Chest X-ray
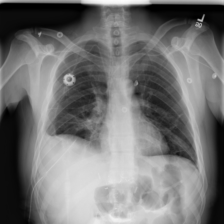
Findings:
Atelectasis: positive
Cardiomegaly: negative
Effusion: positive
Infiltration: negative
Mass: negative
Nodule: negative
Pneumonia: negative
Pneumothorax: negative
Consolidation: negative
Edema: negative
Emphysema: negative
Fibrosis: negative
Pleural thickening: negative
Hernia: negative